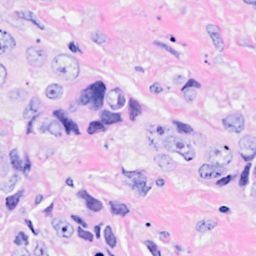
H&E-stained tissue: Breast